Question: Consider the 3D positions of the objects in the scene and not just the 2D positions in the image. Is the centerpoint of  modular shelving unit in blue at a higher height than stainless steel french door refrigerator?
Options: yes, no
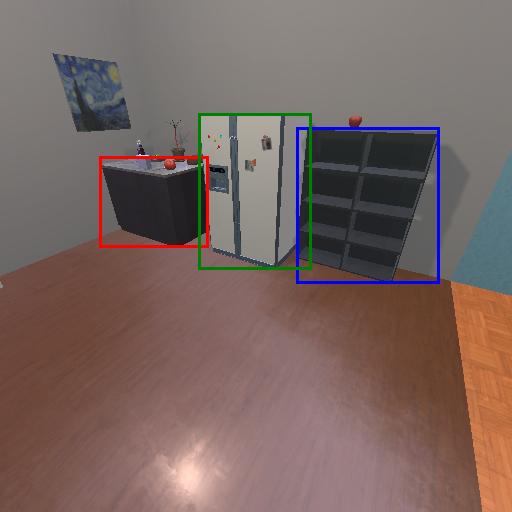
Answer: yes